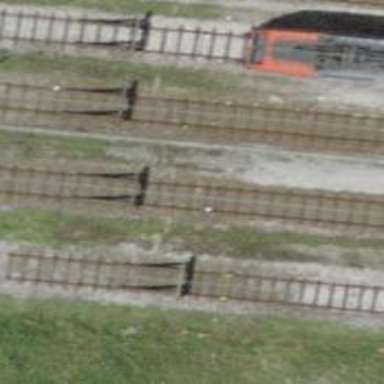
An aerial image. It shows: Unused railway yard.